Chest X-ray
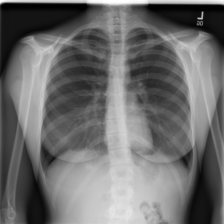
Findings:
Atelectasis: negative
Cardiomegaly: negative
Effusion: negative
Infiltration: negative
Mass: negative
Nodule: negative
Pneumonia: negative
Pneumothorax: negative
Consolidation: negative
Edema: negative
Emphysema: negative
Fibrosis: negative
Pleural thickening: negative
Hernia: negative